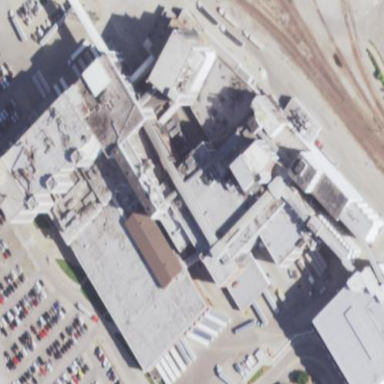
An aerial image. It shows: Industrial building with works.